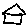
Label: house